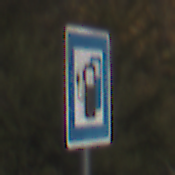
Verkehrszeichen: LadestationFuerElektrofahrzeuge
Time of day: MorningAfternoon
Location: Outdoor (RoadRail)
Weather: PartlyCloudy
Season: NotSpecified
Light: Natural